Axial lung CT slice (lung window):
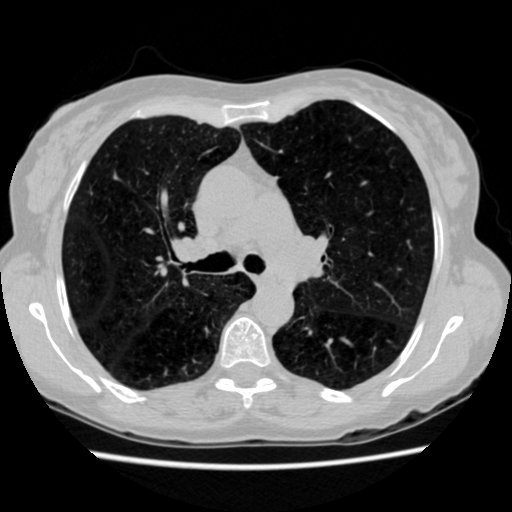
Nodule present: no